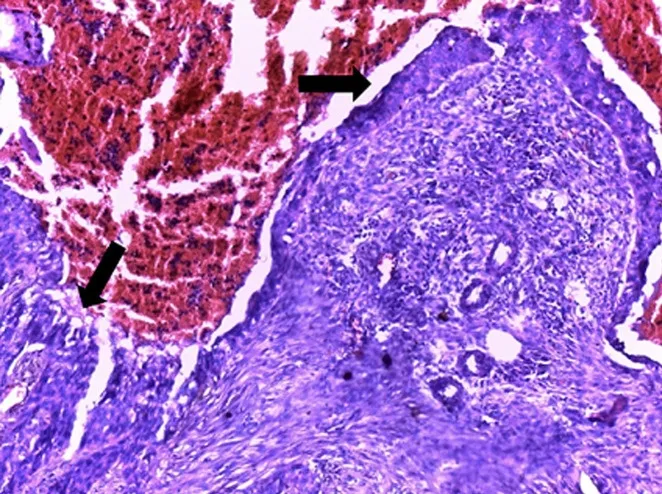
carcinoma in-situ vs high-grade dysplasia of the epithelial lining of the calyx; HE x 100 (source: pathological cytology laboratory collection from CHU le DANTEC) Malpighian metaplasia of the calyx urothelium, presenting with high-grade dysplasia versus carcinoma in-situ (arrows).
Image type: pathology (h&e)